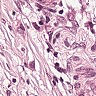
Metastatic tissue present: yes